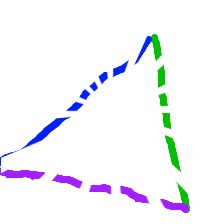
Shape: triangle